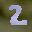
Label: 2